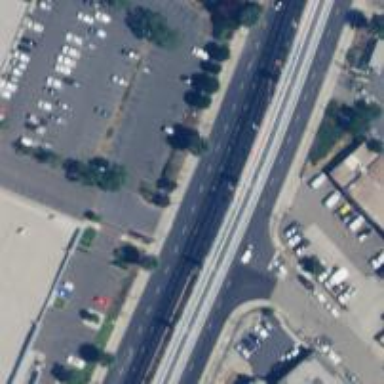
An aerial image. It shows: Trunk highway.